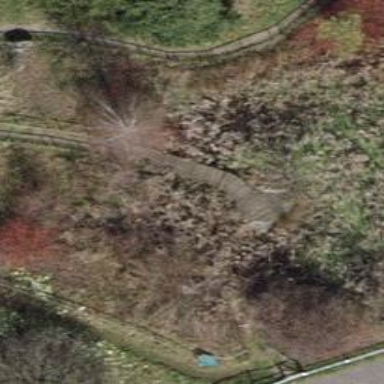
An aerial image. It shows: Path on bridge.